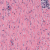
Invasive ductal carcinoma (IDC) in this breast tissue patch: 0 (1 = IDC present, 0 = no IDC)